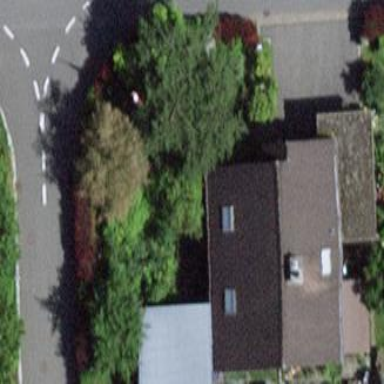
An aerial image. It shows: Detached building.